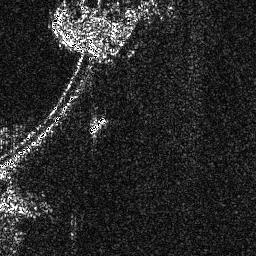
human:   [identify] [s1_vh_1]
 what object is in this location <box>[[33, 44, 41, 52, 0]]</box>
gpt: <ref>1 small ship at the center</ref>